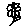
Label: flower